Question: I have an array of objects. Somehow, one of the properties goes missing within my each loop. I have tried many different types of loops and nothing resolves this issue.
'''
someFunction(someArrayOfObjects) {
console.log(someArrayOfObjects); // logs objects as I expect them to be
$.each(someArrayOfObjects, function(index, someObject) {
console.log(someObject); // one of the properties of someObject is 'null'
});
}
'''
'''
// constructor
var people = [];
var Person = function (name, age, photo) {
this.name = name;
this.age = age;
this.photo = null;
};
'''
Then use ajax to get some JSON and create the objects
'''
success: function(data) {
people.push(new Person(data['name'], data['age'])
}
'''
Then I iterate through each of those people and make another AJAX request to get each of their photos. The callback looks like this:
'''
function(person, photo) {
person.photo = photo;
});
'''
I am new to javascript and async programming so wrapping my mind around callbacks was tough. I thought I had figured it out when 'console.log(someArrayOfObjects)' worked as I expected. I just can't figure out why the photo property reverts when the objects are logged individually.
I also tried rewriting everything in CoffeeScript because the syntax is a bit easier for me, but unfortunately the issue remains.
Thank you.
Screenshot of console:

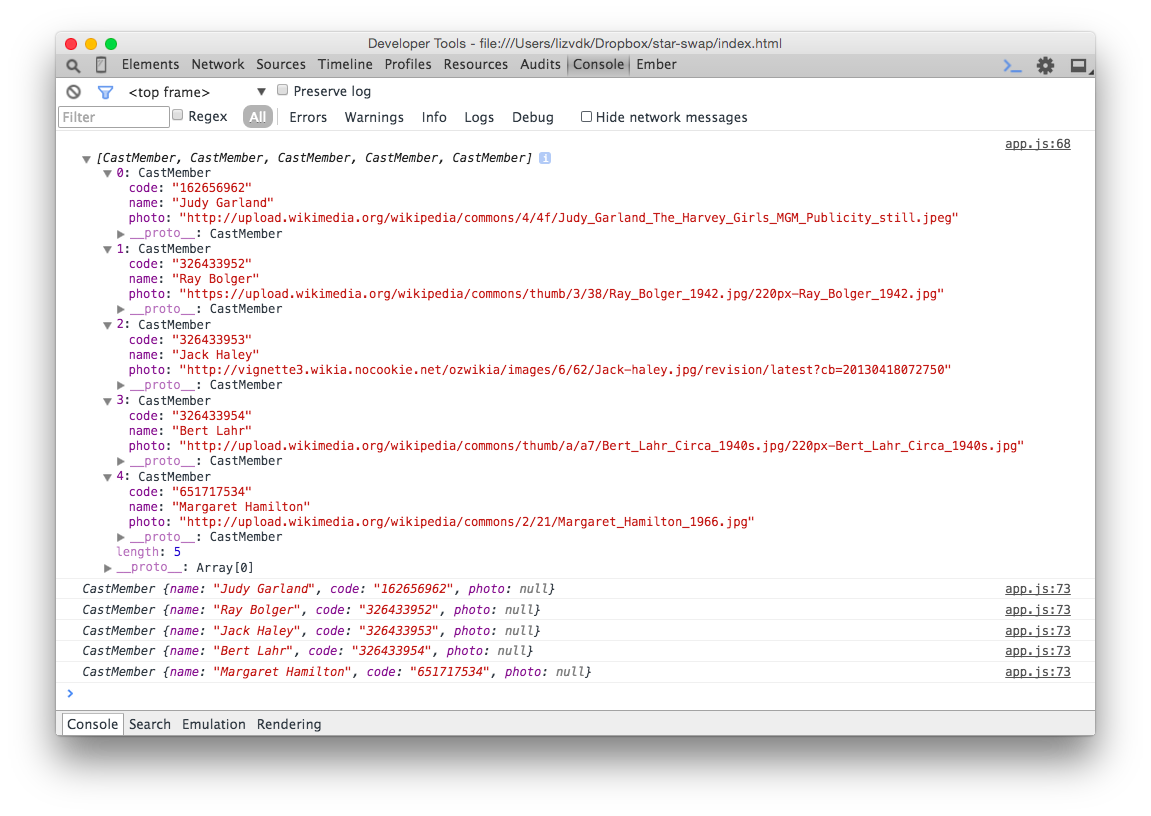
Answer: Below is the sample code, here after all ajax calls are finished then only the function would be called meaning all data is ready for further use.
'''
$.when( $.ajax( "/page1.php" ), $.ajax( "/page2.php" ) )
.then( buildQuiz, myFailure );
'''
As of now(might get three times but) just try below code and let me know the log..
'''
function getCastMembers(movieTitle) {
getNames(movieTitle, function(castMembers) {
getPhotos(castMembers, function(castMember, photo) {
castMember.photo = photo;
buildQuiz(castMembers);
});
});
}
'''
So It appears there has to be something going on between first and sceond log statements.
'''
var people = [];
var Person = function (name, age, photo) {
this.name = name;
this.age = age;
this.photo = null;
};
var someArrayOfObjects = [ {name: "joe", age: "32", photo: "joe.jpg"},
{name: "alice", age: "5", photo: "alice.jpg"},{name: "john", age:"22", photo:"john.jpg"}];
for(i in someArrayOfObjects){
people.push(new Person(someArrayOfObjects[i]['name'], someArrayOfObjects[i]['age']))
}
people.forEach(function(person,index){
person.photo = someArrayOfObjects[index].photo;
})
function somefunction(people){
console.log(people); // logs objects as I expect them to be
people.forEach(function(person) {
console.log(person);
})
}
somefunction(people);
OUTPUT
VM359:17 [Person, Person, Person]
0: Personage: "32"name: "joe"photo: "joe.jpg"
__proto__: Person1: Person2: Personlength: 3__proto__: Array[0]
VM359:19 Person {name: "joe", age: "32", photo: "joe.jpg"}
VM359:19 Person {name: "alice", age: "5", photo: "alice.jpg"}
VM359:19 Person {name: "john", age: "22", photo: "john.jpg"}
'''
In your success callback of 'photo' data call the function to iterate.
'''
success: function(data) {
for(){
person.photo = data.photo; // maybe something like this
// you have within for loop
// or something
}
// so after all persons filled
// up with photo now call iterator
somefunction(someArrayOfObjects);
}
'''
Below code works fine. Try it out.
'''
var someArrayOfObjects = [ {name: "joe", age: "32", photo: "joe.jpg"}, {name: "alice", age: "5", photo: "alice.jpg"}, {name: "john", age: "22", photo: "john.jpg"} ];
function somefunction(someArrayOfObjects){
console.log(someArrayOfObjects); // logs objects as I expect them to be
someArrayOfObjects.forEach(function(someObj) {
console.log(someObj.name +" "+someObj.age +" "+ someObj.photo);
})
}
somefunction(someArrayOfObjects);
/* outout */
/*
joe 32 joe.jpg
alice 5 alice.jpg
john 22 john.jpg
*/
'''